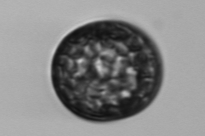
Label: Thalassiosira